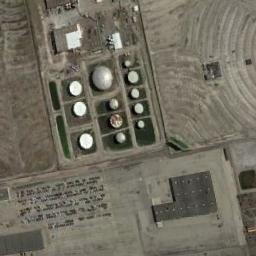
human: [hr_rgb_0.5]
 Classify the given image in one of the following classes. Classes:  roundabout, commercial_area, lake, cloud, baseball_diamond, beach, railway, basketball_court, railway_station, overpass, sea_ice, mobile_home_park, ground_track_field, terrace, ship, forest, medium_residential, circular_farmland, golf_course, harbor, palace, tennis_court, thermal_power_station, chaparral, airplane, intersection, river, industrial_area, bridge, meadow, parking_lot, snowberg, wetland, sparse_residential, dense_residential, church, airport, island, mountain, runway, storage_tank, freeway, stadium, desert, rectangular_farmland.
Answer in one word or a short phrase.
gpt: storage_tank